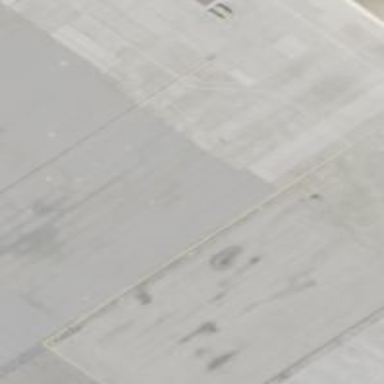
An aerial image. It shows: Image of taxiway at airport.